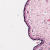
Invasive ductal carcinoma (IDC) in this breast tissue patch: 0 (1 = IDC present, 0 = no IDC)